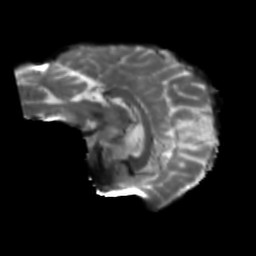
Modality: T2w
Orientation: sagittal
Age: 50
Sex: female
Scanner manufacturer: siemens
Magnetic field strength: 3 T
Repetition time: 5.25 s
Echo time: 0.08 s